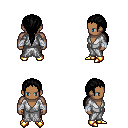
a pixel art fantasy rpg character, male body template, human, dark skin, white robe, gold greaves, black ponytail hairstyle, white cloth bandages, gold boots, four views (front, back, left, right), 2x2 character sprite sheet, small pixel art, hard edges, no anti-aliasing